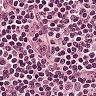
Metastatic tissue present: no